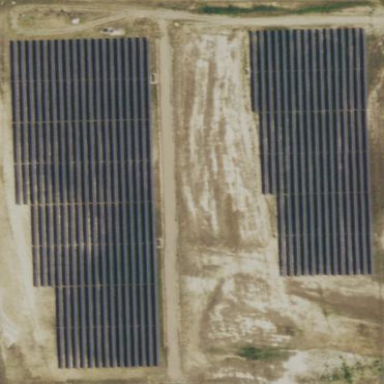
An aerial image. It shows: Solar power plant utilizing photovoltaic technology.